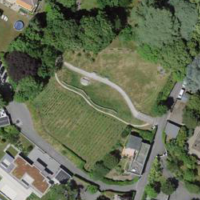
EUNIS habitat code: 55
Species observed at this site:
Bufo bufo
Polygonum aviculare
Cymbalaria muralis